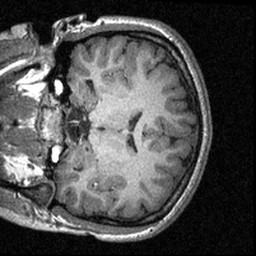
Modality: T1w
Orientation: coronal
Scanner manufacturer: siemens
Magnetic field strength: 3 T
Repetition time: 1.57 s
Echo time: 0.00304 s